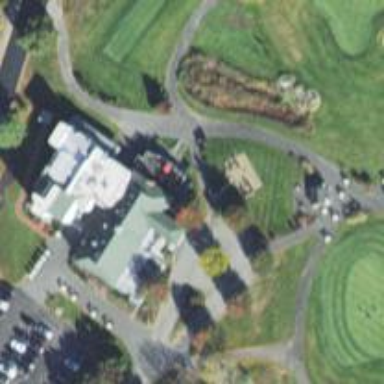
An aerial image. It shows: Path used for both walking and golf.